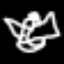
Label: angel